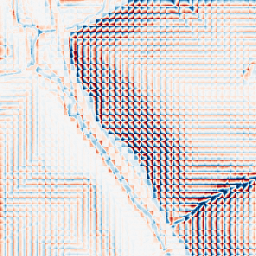
Category: wavelet
Decomposition family: wavelet_dwt
Decomposition parameters: wavelet: haar
level: 3
Upsampling method: sinc_hamming
Upsampling parameters: scale: 2
kernel_size: 16
Upsampling scale: 2